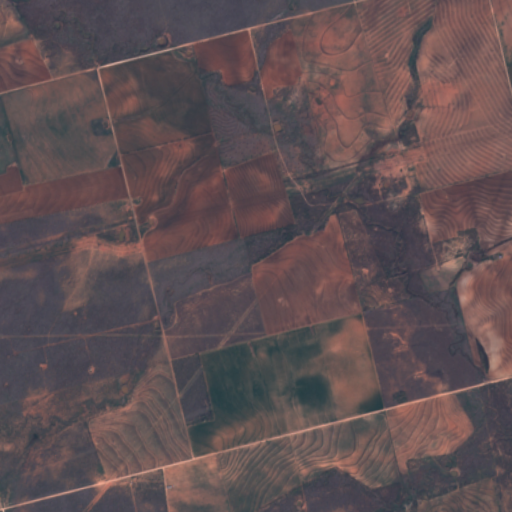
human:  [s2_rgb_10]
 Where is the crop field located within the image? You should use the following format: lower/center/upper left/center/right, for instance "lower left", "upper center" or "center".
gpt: There is no crop field in the image.